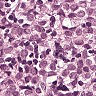
Metastatic tissue present: yes